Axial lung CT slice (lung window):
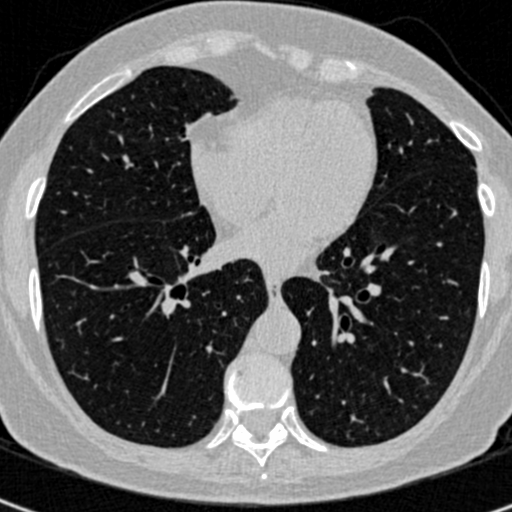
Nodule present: no